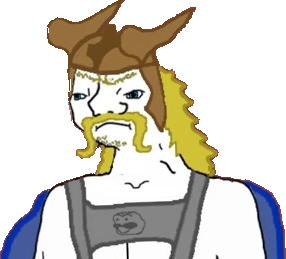
Label: 5_Grug